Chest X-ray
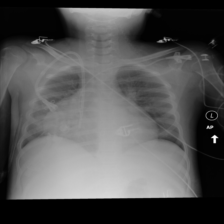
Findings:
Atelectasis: negative
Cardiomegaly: positive
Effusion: positive
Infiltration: negative
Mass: negative
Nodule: negative
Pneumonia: negative
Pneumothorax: negative
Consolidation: negative
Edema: negative
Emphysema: negative
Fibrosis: negative
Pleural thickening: negative
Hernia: negative